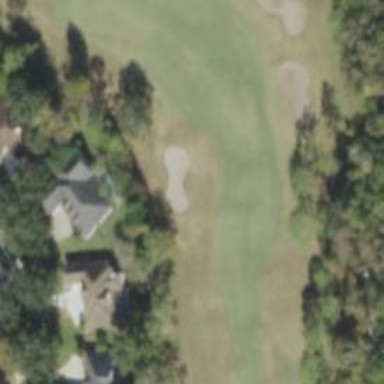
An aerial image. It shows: Grassy area designated as golf fairway.